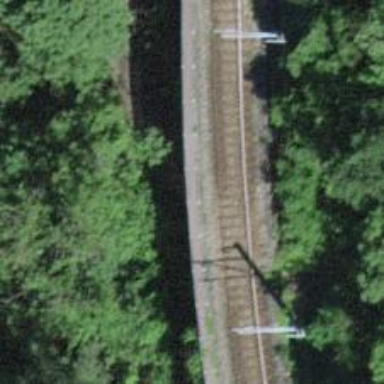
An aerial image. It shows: Tunnel with steps on the road.